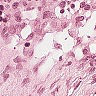
Metastatic tissue present: no